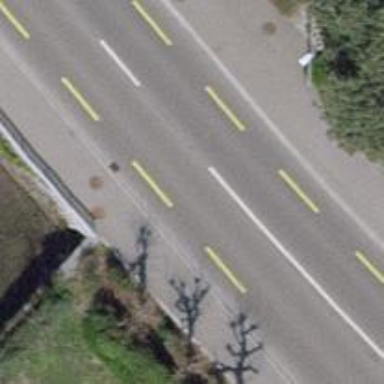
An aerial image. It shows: Primary road with asphalt surface and designated cycle lane.